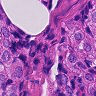
Metastatic tissue present: yes